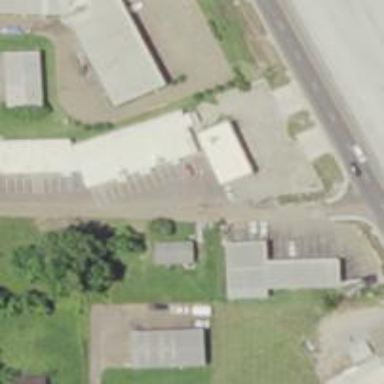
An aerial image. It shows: Veterinary facility.